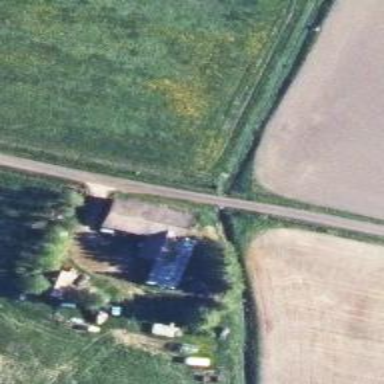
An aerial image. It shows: Farmyard area.